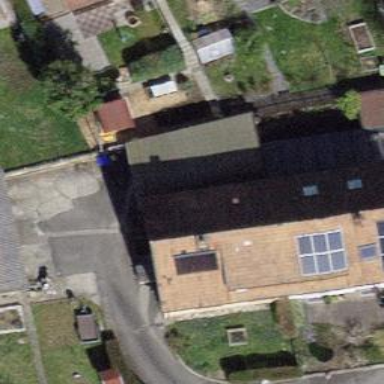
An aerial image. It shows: Carport building.